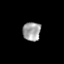
Tissue: skin
Cell type: Epithelial cells
Senescence score: 0.2547
Nuclear area (px): 333
Mean DAPI intensity: 160.85